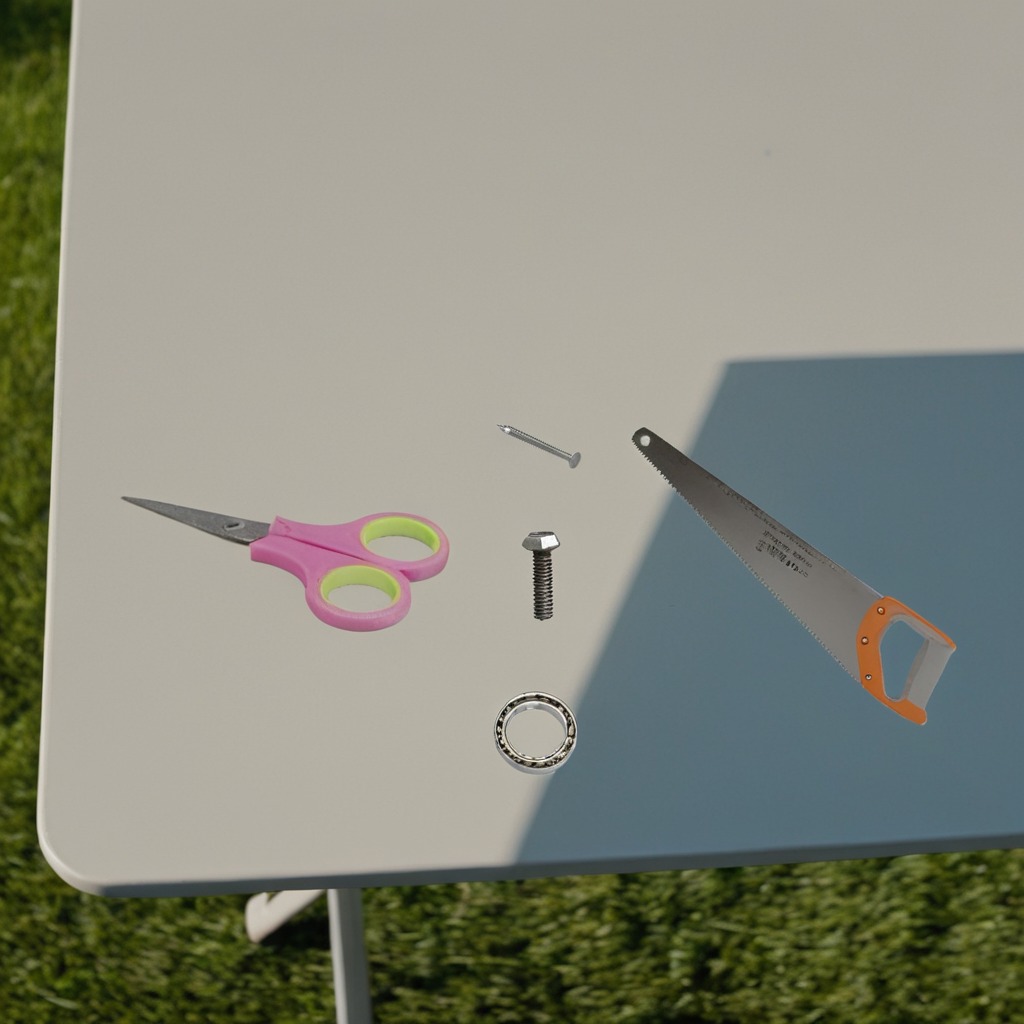
A ball bearing, a machine screw, an iron nail, a handheld metal saw, and a pair of scissors are lying on the textured surface.